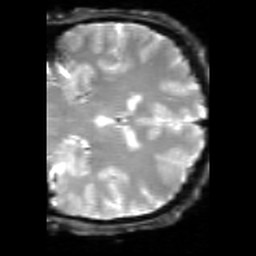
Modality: inplaneT2
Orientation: coronal
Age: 29
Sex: male